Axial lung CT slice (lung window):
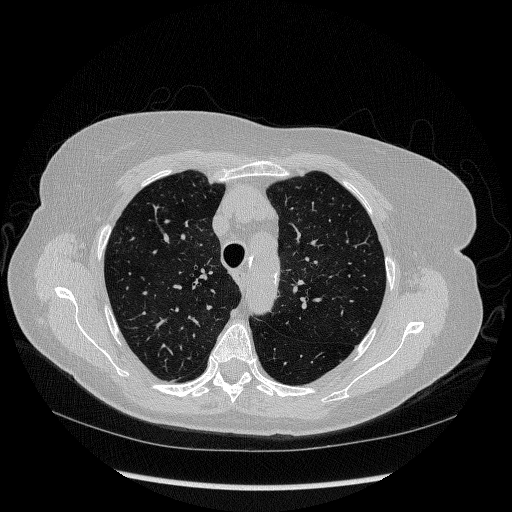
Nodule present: no